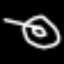
Label: donut